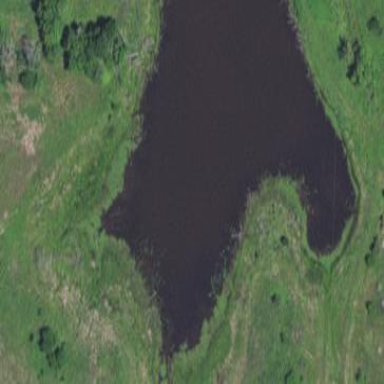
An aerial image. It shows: Reservoir.